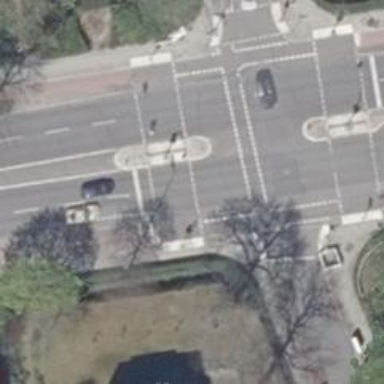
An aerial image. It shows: Crossing with traffic signals.